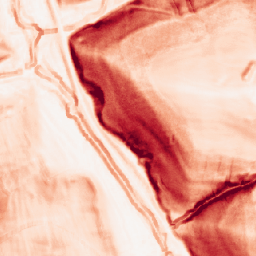
Category: morphological
Decomposition family: morphological_gradient
Decomposition parameters: size: 5
shape: square
Upsampling method: nearest
Upsampling parameters: scale: 4
Upsampling scale: 4